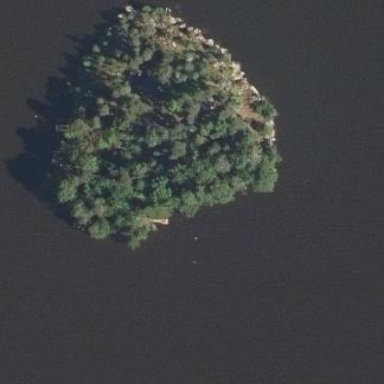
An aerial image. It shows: Islet.